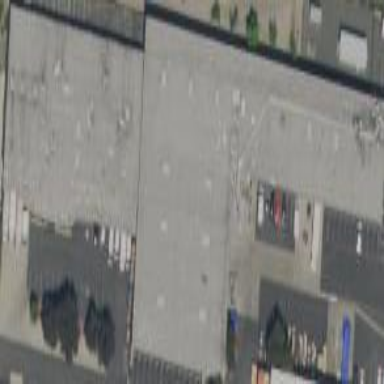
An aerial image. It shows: Warehouse building.